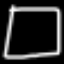
Label: square